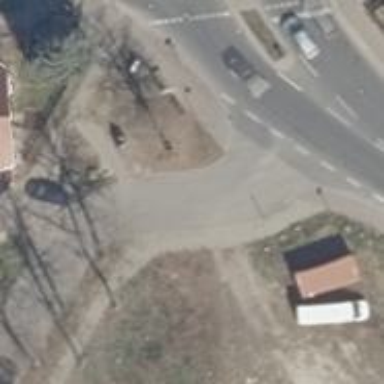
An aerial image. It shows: Sidewalk along the footway.